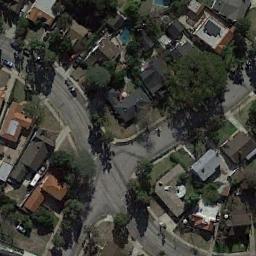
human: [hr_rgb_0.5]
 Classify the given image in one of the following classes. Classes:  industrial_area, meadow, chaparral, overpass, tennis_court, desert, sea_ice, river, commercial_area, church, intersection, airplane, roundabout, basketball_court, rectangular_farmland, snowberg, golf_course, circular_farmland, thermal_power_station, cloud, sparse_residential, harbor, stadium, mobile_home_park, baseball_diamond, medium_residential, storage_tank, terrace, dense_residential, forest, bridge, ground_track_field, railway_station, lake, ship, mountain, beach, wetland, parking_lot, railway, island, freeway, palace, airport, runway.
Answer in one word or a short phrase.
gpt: intersection